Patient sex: M
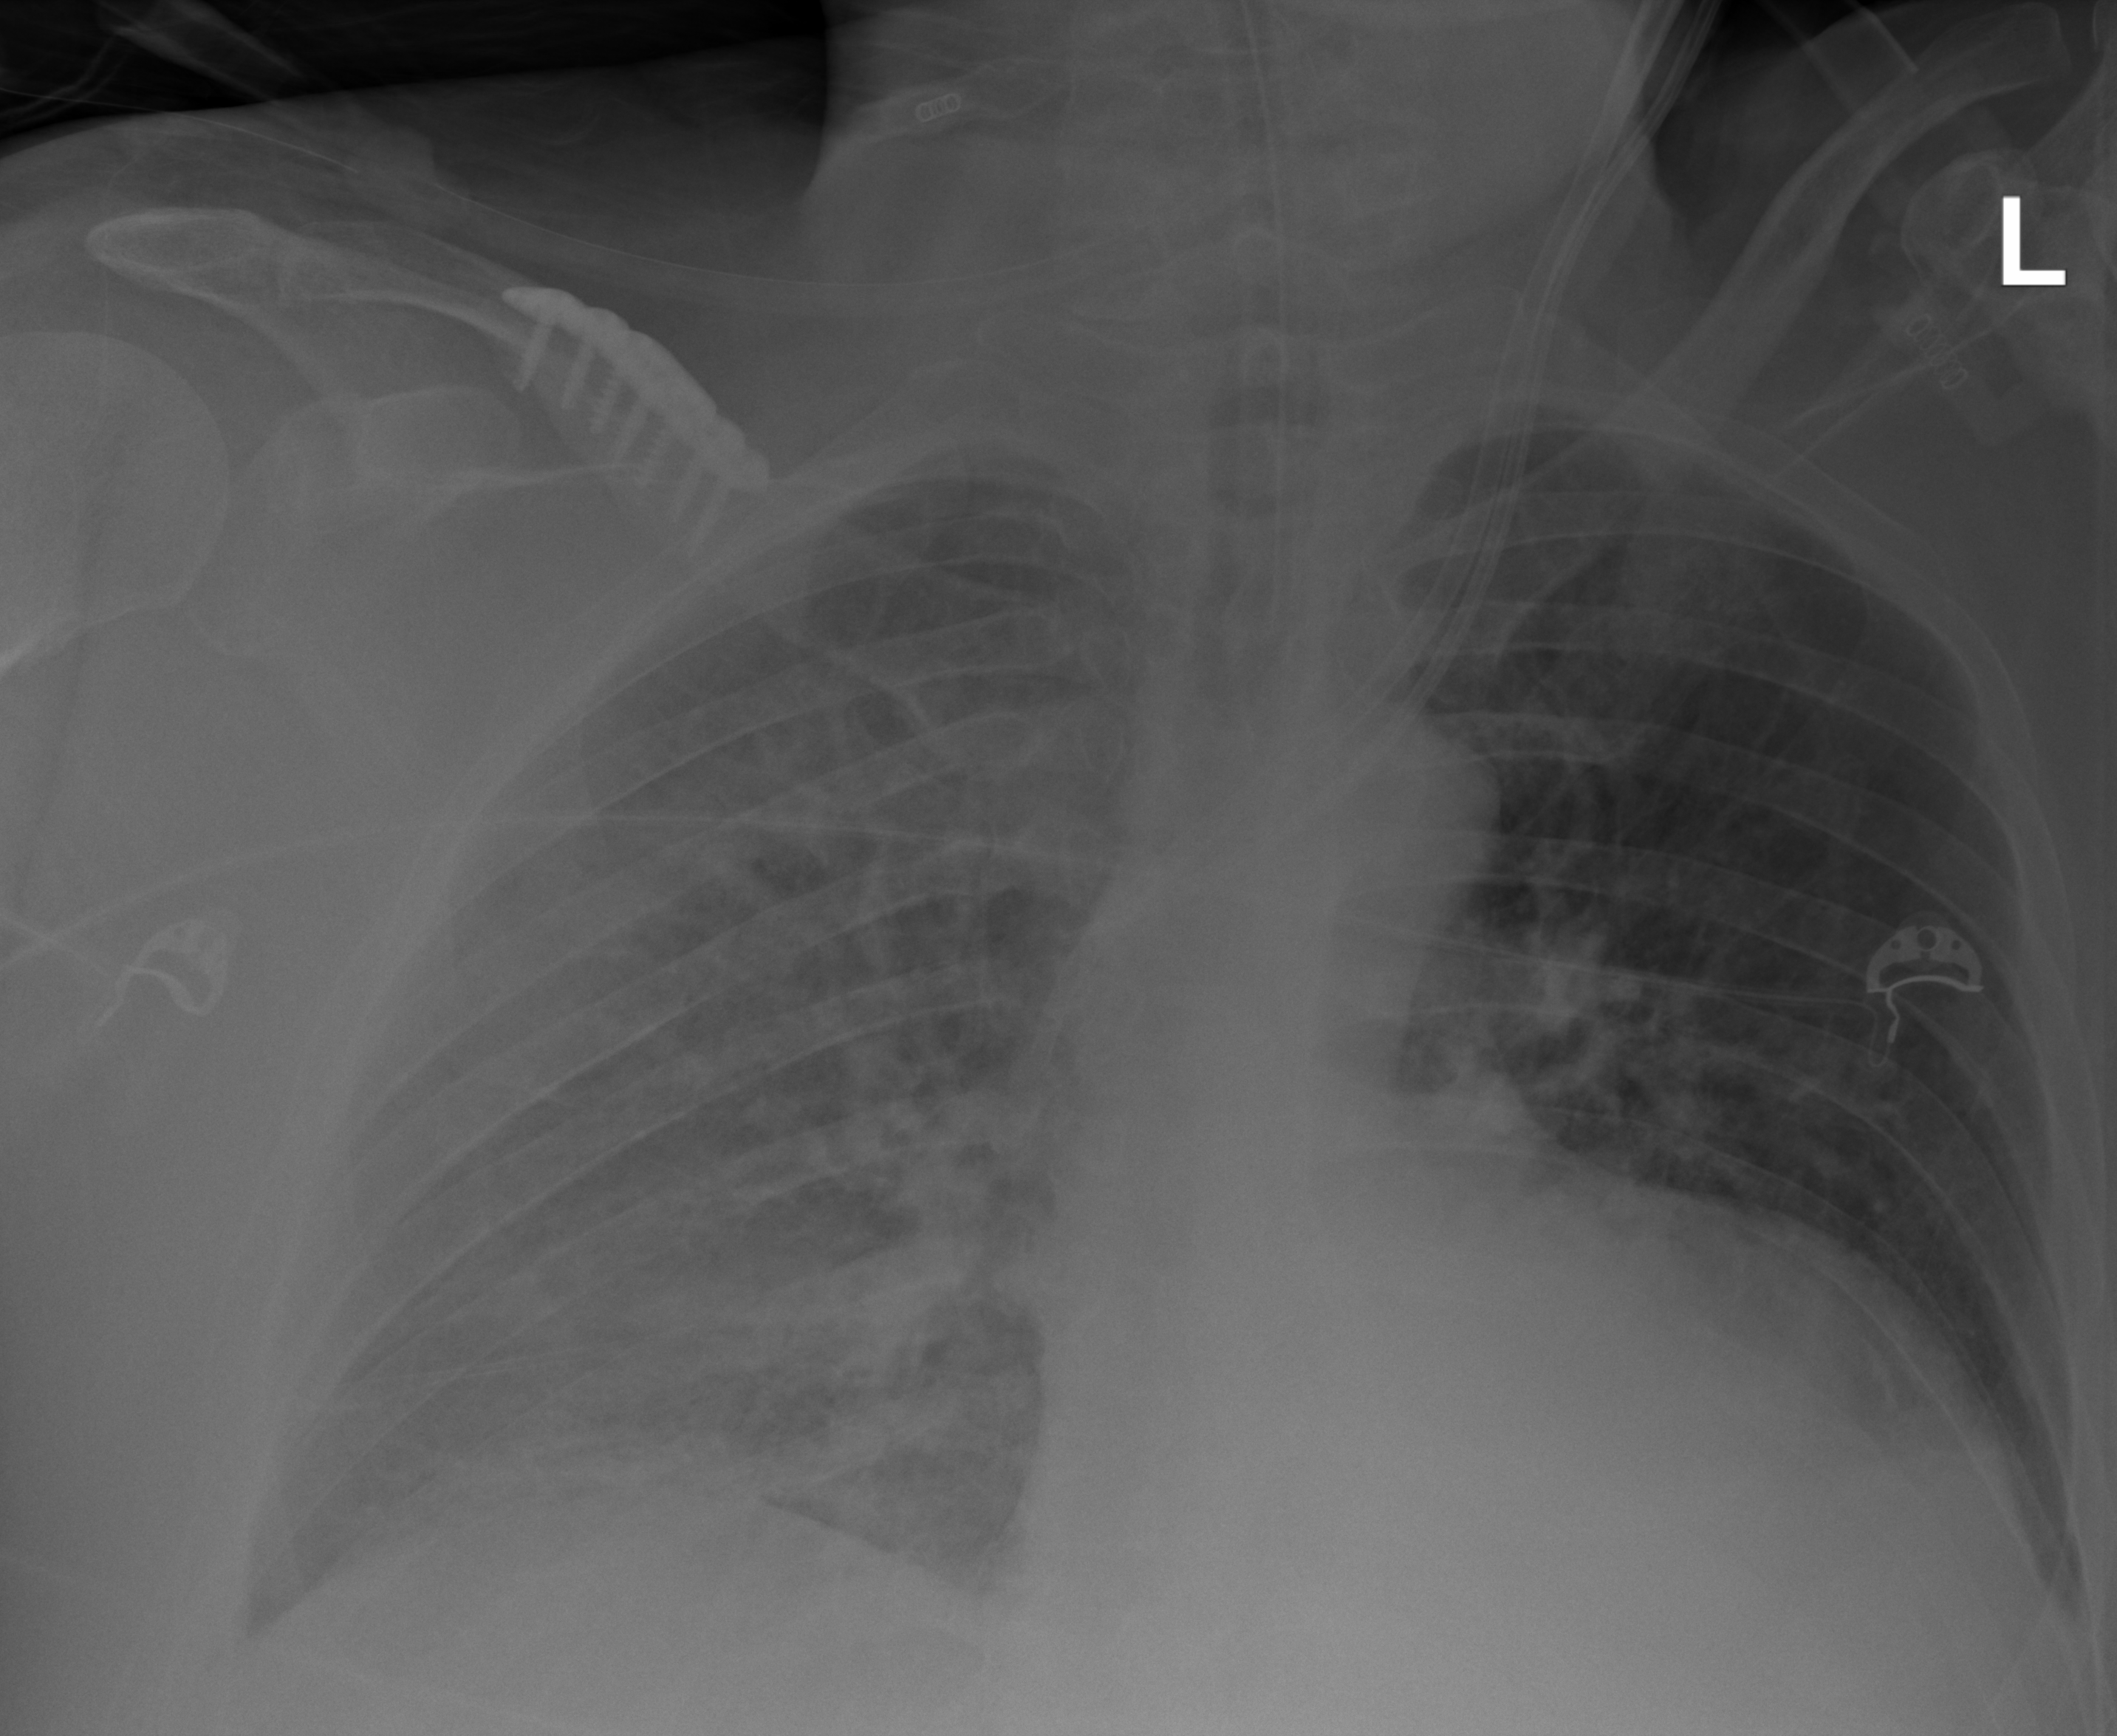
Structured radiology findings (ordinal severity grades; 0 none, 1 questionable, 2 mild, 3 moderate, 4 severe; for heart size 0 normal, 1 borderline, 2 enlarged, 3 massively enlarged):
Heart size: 2
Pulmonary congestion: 2
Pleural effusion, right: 3
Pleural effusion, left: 2
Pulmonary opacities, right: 3
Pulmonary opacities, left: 2
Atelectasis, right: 2
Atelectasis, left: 2